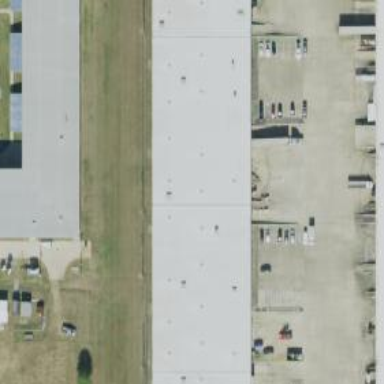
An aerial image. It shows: Warehouse.